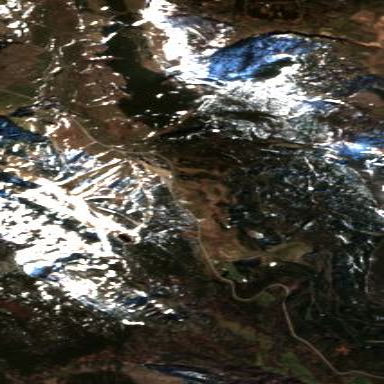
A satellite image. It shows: Area designated for winter sports.